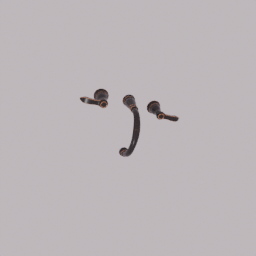
Label: appliances